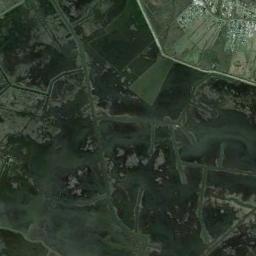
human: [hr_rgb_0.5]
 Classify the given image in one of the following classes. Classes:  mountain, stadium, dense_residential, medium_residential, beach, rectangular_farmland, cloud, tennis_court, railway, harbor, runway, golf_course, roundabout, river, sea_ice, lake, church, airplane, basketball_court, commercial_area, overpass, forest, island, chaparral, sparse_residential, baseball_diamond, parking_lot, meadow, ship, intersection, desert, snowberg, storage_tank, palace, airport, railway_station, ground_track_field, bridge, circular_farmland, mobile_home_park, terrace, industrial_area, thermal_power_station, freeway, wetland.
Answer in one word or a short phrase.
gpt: wetland